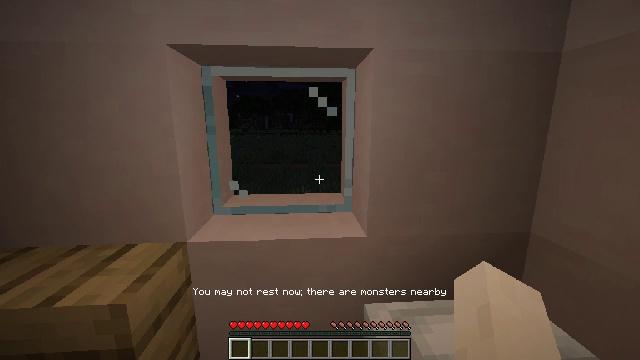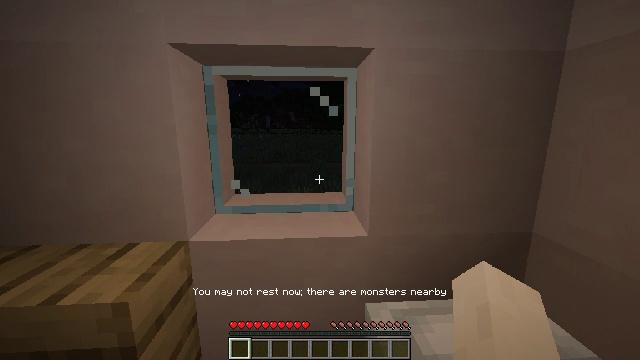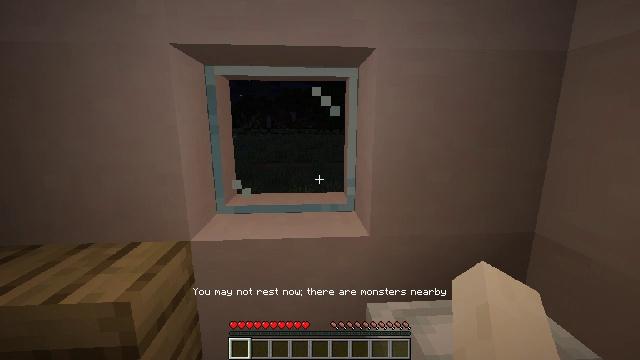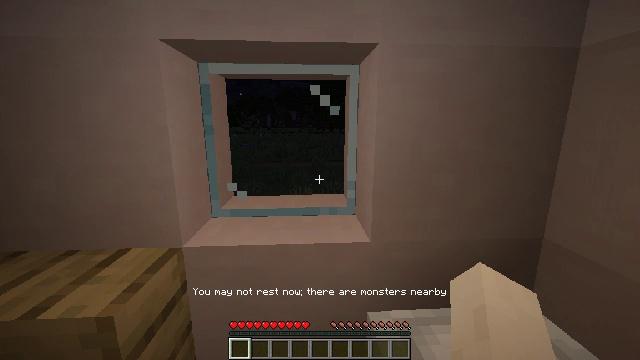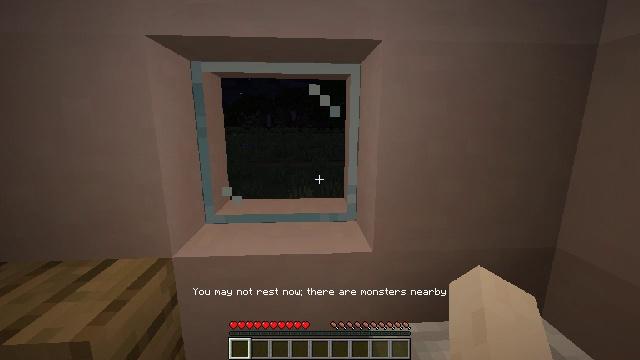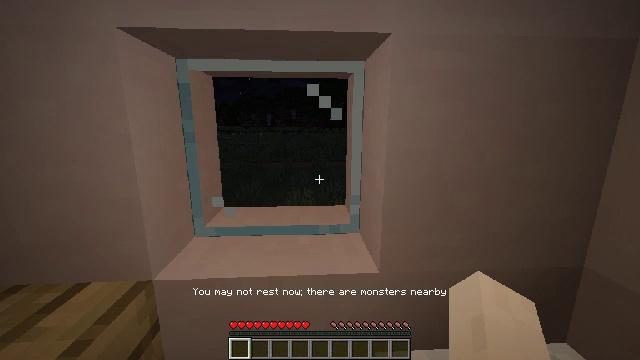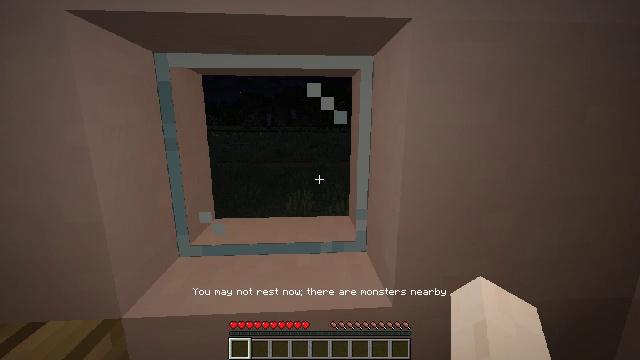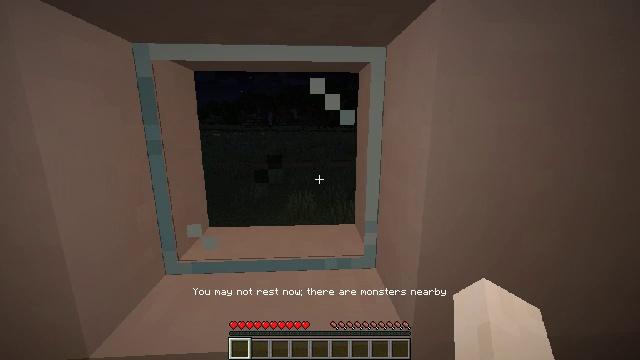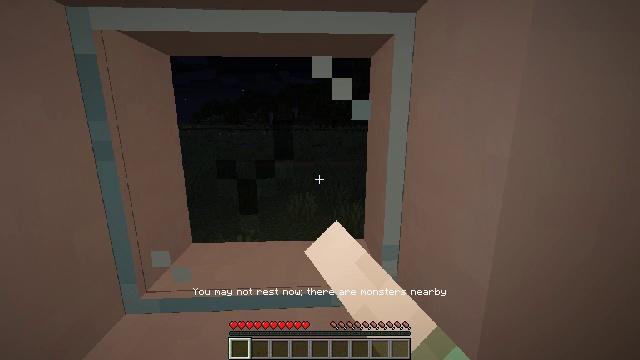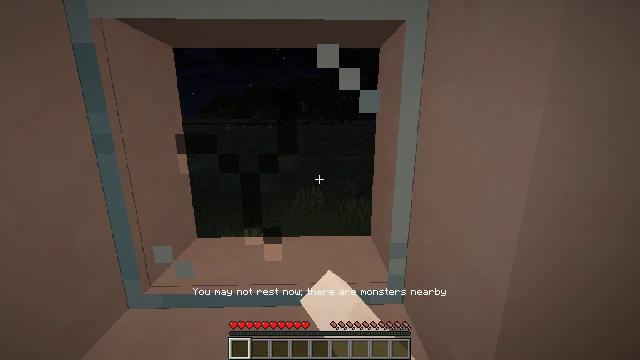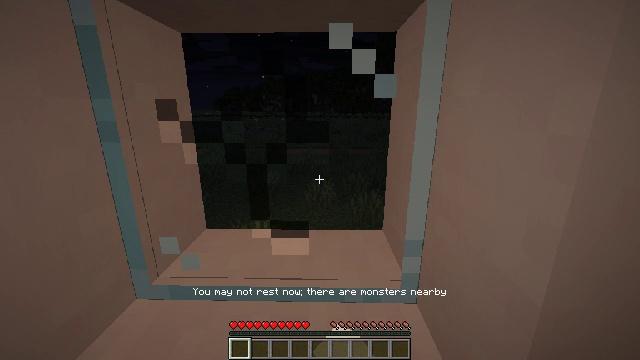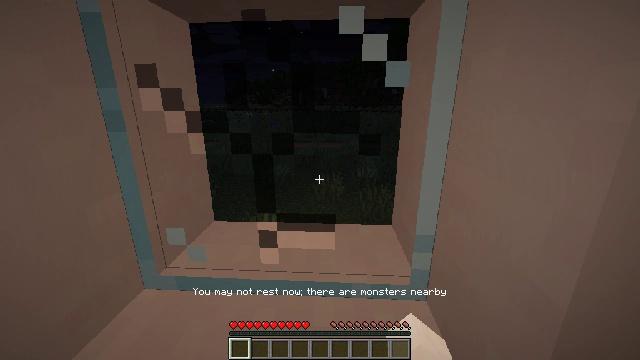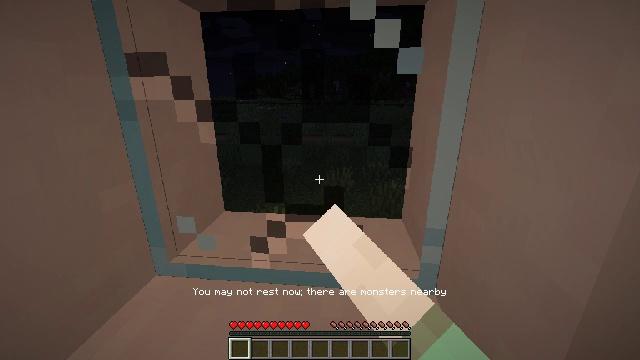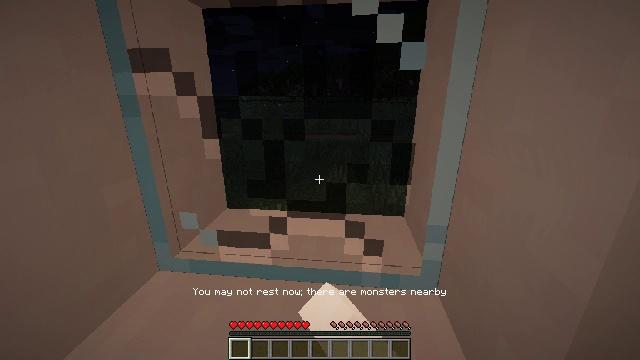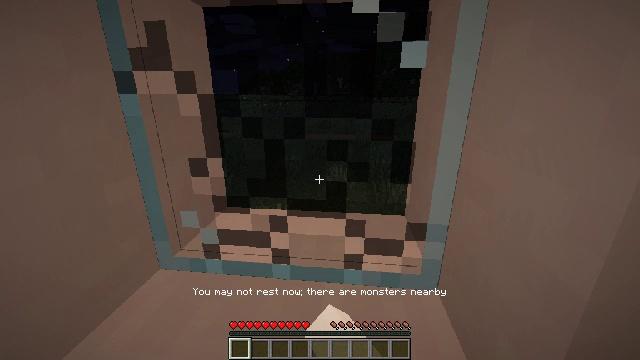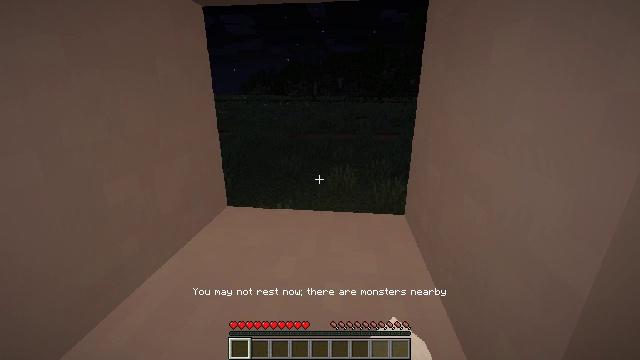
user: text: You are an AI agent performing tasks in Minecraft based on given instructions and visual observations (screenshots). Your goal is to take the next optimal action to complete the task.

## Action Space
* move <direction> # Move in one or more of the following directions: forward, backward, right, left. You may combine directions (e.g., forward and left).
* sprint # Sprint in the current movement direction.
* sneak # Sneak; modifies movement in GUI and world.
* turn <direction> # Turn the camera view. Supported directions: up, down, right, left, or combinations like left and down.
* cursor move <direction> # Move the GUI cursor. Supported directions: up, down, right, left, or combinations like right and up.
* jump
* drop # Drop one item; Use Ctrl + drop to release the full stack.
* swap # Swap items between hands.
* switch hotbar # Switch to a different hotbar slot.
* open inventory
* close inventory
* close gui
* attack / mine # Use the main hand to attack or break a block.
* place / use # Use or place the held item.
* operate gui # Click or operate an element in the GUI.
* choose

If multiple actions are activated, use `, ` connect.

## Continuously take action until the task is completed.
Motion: motion action
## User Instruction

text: Shatter the glass pane with a tool.
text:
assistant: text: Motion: no_op
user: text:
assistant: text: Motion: no_op
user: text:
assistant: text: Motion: move forward
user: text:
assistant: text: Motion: move forward
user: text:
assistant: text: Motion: move forward
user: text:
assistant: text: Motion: move forward
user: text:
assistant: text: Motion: move forward, attack / mine
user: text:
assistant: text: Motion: attack / mine
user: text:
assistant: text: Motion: turn left and down, attack / mine
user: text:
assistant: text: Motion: turn left and down, attack / mine
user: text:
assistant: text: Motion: turn left and down, attack / mine
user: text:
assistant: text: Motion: turn left and down, attack / mine
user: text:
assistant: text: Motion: attack / mine
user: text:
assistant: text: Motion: attack / mine
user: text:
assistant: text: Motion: attack / mine
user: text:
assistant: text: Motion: attack / mine
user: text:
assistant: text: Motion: attack / mine
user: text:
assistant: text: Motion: attack / mine
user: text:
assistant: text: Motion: attack / mine
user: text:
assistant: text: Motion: attack / mine
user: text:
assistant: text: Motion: attack / mine